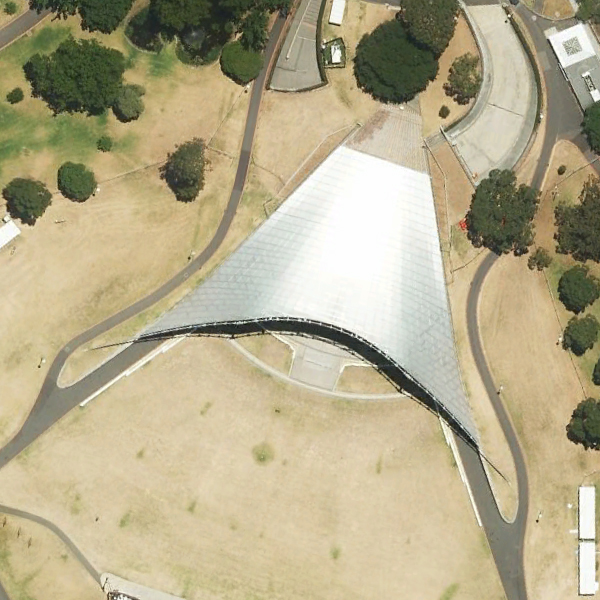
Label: Center